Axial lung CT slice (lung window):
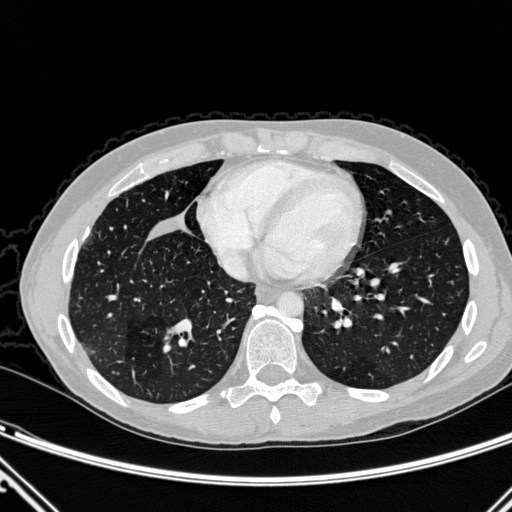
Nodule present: yes
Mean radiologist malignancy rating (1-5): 4.25